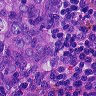
Metastatic tissue present: yes